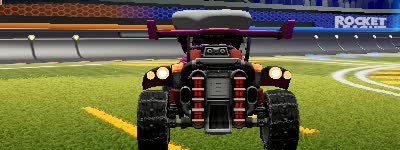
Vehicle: octane